Question: I need coding a feature (using .NET): Export a table(in web) to excel. But with a table's cell which contains images (see the below picture), I wonder that in excel, a row's cell can contain images? That's mean: a cell contains both of text and image.

Please help me. And give me some guideline. Thanks.
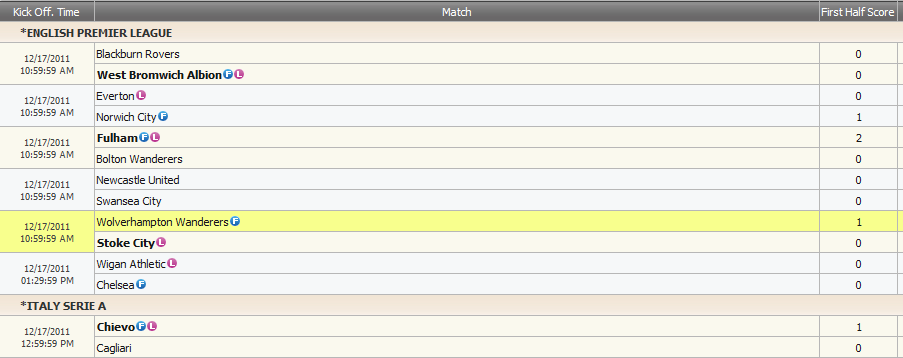
Answer: As far as I know, Excel can't really place an image inside a cell (maybe in 2007+ you can?), but you can certainly add images to an Excel spreadsheet using OLE automation, and you can even place them where they should be (there are methods that get you the pixel coordinates of a certain cell). So, the image isn't contained by the cell, but it can sit overlapping to the cell, but it won't "respond" to resizing rows / columns.